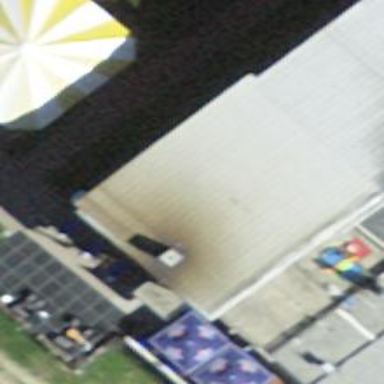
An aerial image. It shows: Restaurant.